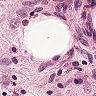
Metastatic tissue present: no